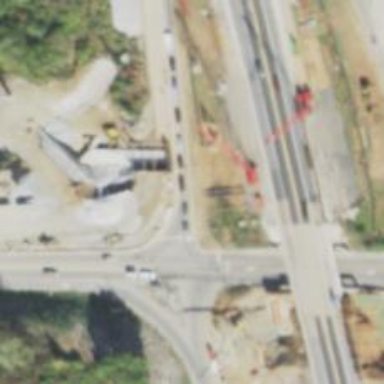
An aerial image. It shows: Asphalt motorway link with Diverging Diamond Interchange (DDI) junction.